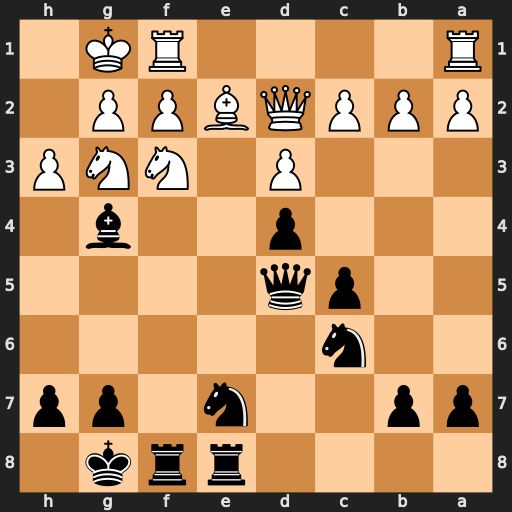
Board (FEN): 4rrk1/pp2n1pp/2n5/2pq4/3p2b1/3P1NNP/PPPQBPP1/R4RK1
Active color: b
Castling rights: -
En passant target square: -
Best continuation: Bxf3 Bxf3 Rxf3